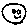
Label: smiley face